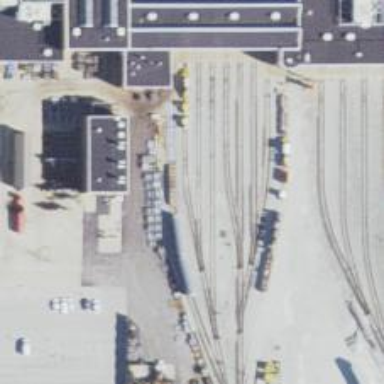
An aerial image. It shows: Electrified rail in service yard.